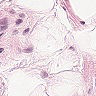
Metastatic tissue present: no